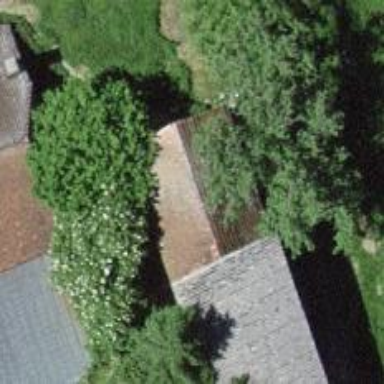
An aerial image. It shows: Barn.